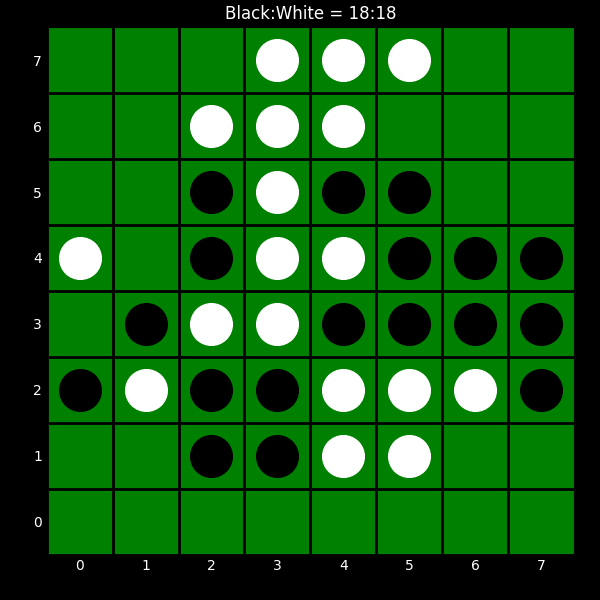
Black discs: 18
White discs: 18